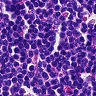
Metastatic tissue present: no